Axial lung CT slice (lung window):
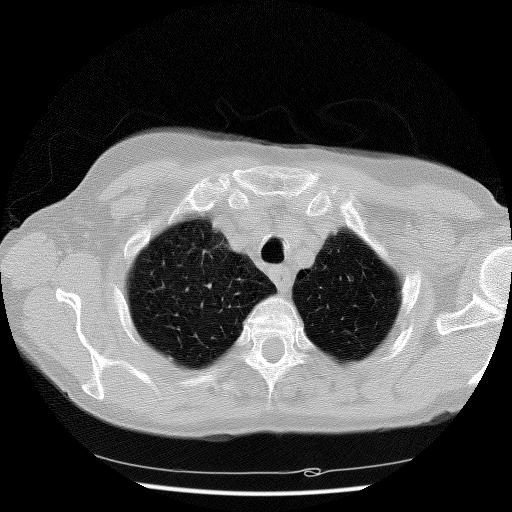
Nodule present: no